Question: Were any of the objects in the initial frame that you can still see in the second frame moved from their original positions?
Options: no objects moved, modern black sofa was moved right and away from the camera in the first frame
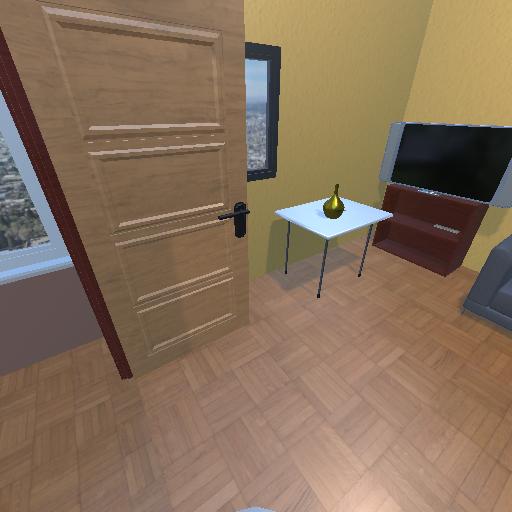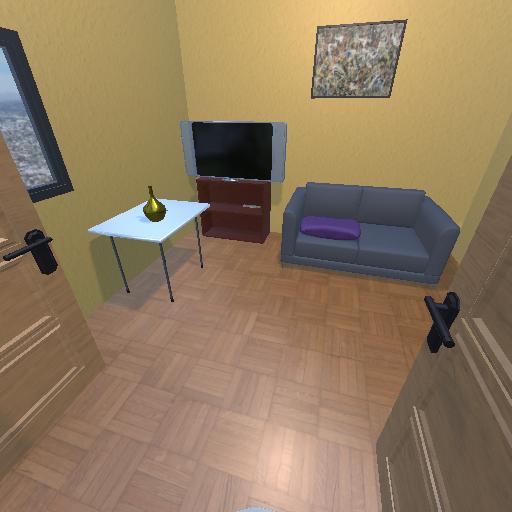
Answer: no objects moved